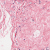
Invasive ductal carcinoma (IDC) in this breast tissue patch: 0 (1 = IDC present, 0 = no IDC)